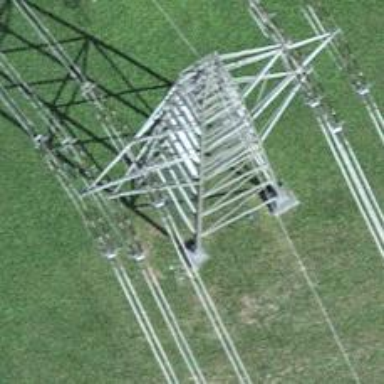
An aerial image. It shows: Power tower.